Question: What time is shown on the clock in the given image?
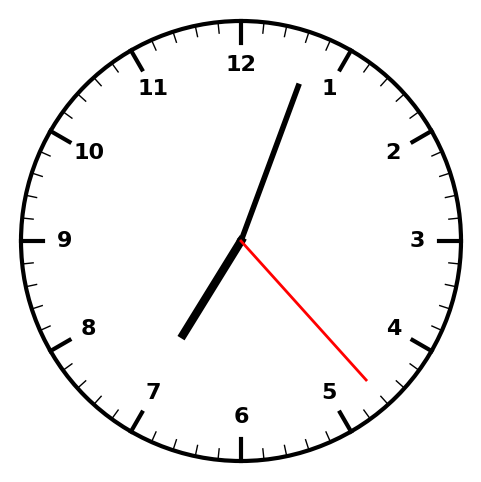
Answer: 07:03:23